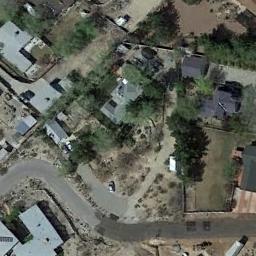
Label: sparse_residential